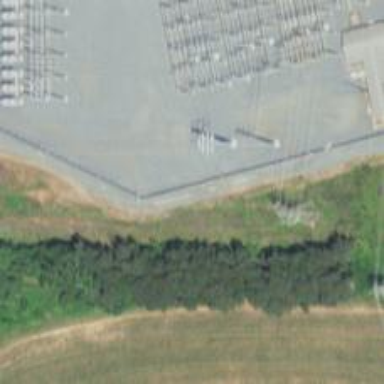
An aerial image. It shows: Power tower.